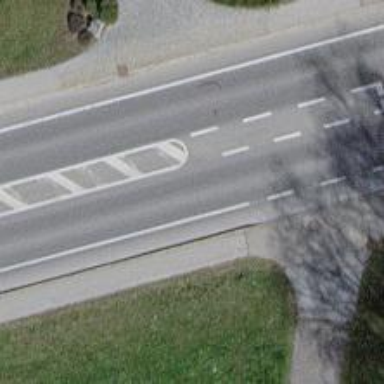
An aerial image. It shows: Primary highway with asphalt surface. There are sidewalks on both sides and exclusive cycle lane.